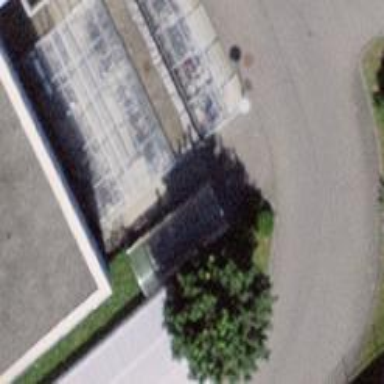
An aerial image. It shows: Bicycle parking facility.